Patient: sex F, age 28
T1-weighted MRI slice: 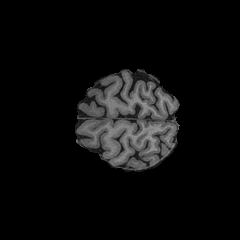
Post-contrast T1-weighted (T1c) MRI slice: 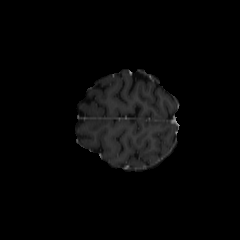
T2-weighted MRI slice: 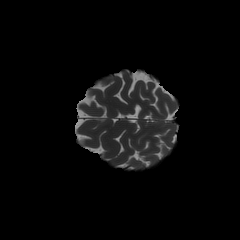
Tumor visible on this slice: no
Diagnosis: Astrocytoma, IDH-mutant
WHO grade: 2